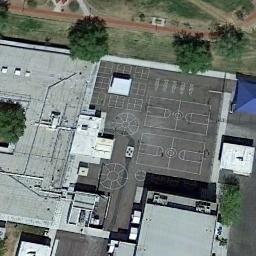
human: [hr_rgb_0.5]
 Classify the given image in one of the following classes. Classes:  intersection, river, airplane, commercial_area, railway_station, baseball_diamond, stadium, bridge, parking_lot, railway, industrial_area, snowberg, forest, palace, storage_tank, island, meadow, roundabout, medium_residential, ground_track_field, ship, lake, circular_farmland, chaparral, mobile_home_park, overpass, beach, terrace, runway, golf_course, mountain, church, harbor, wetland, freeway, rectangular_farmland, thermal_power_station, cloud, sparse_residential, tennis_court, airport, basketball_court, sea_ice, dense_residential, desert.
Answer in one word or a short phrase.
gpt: basketball_court